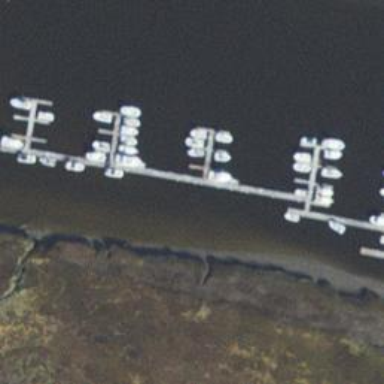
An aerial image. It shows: Pier with mooring facilities.